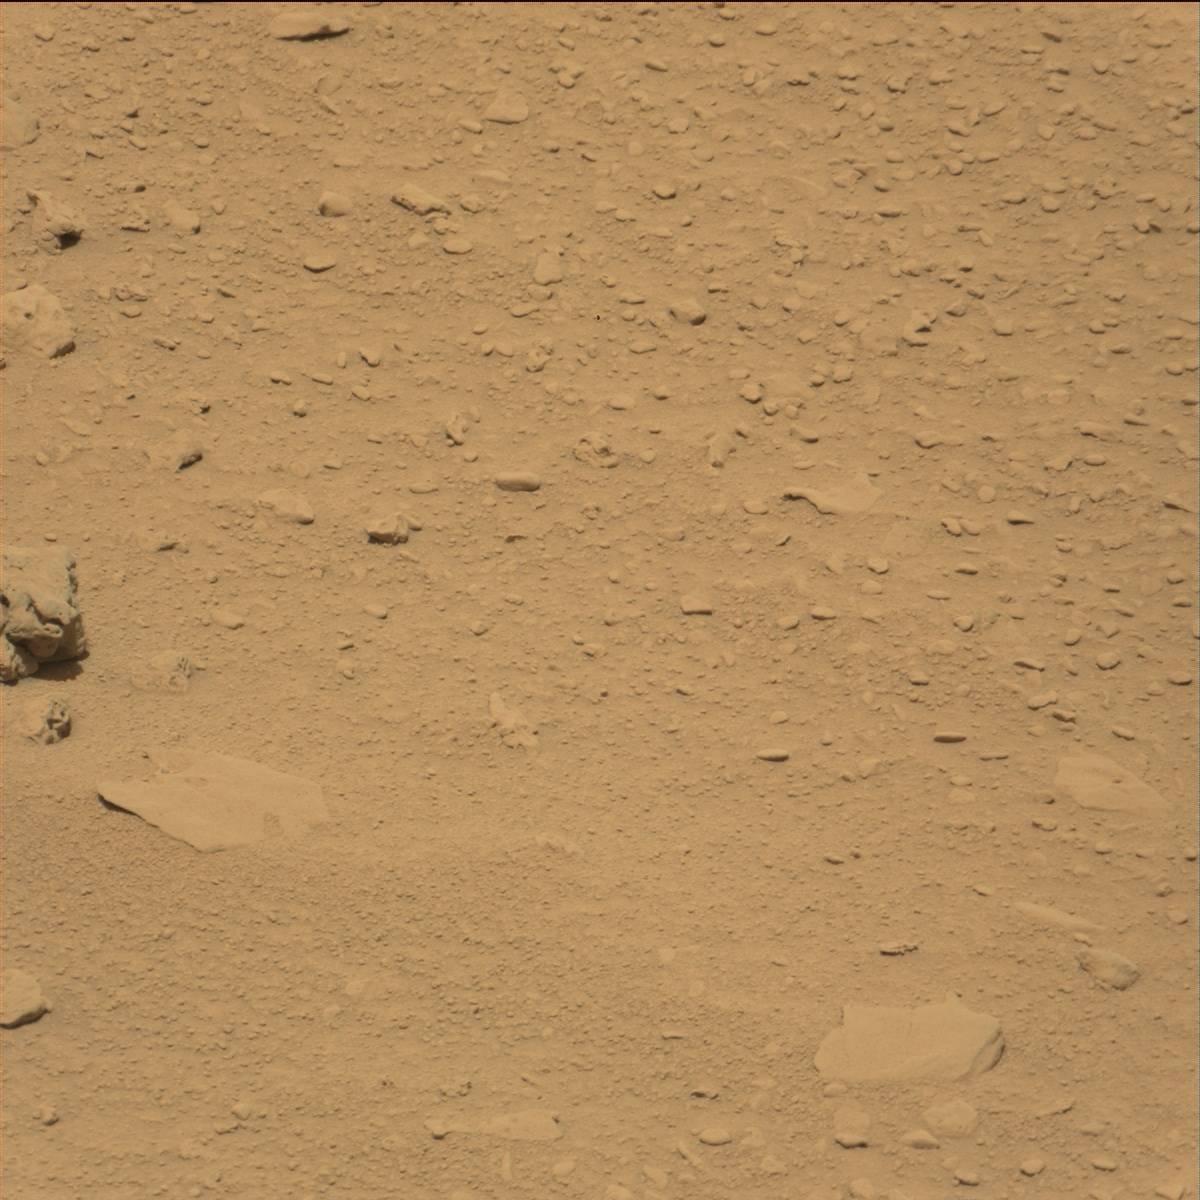
Terrain classes present: Bedrock, Rock, Sand / Soil